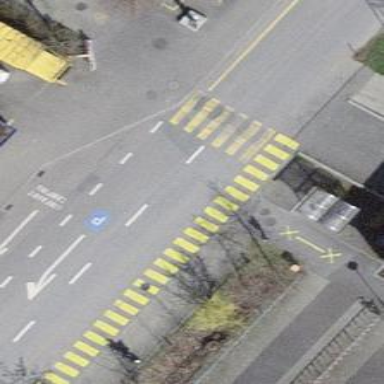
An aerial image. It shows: Uncontrolled zebra crossing with zebra markings.